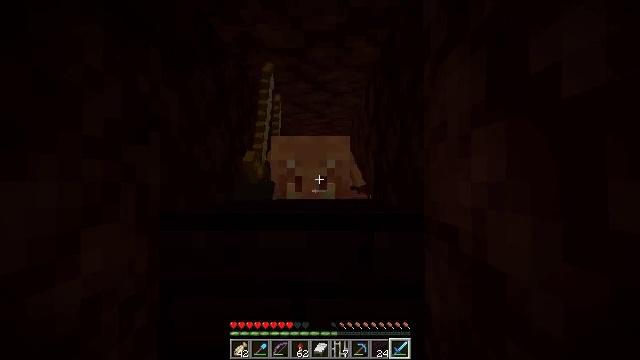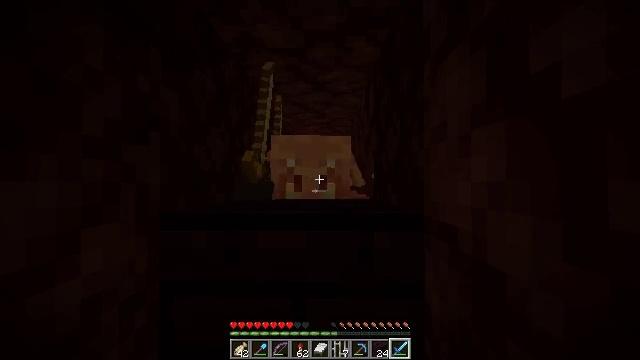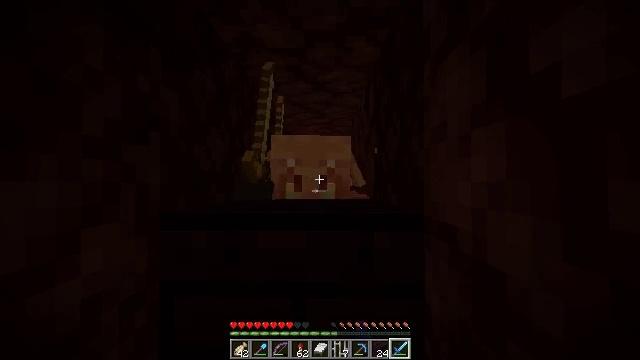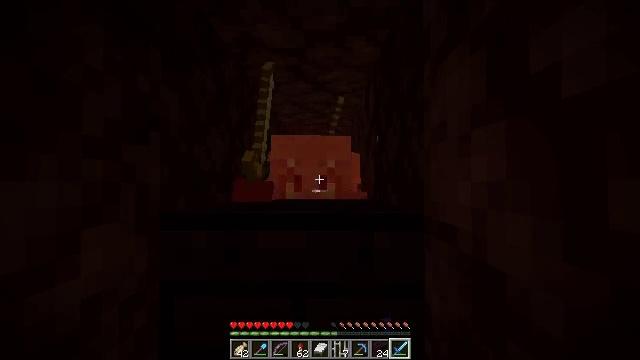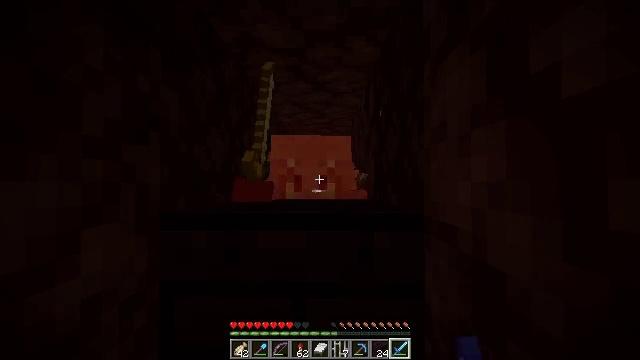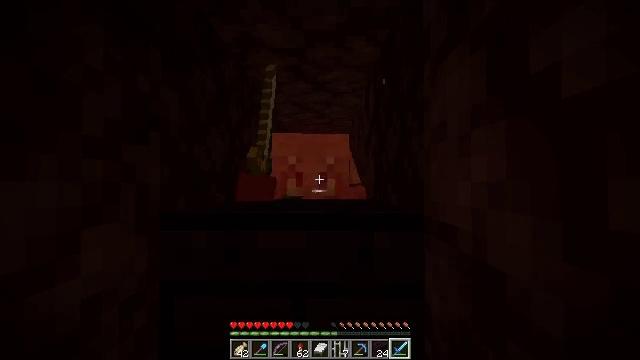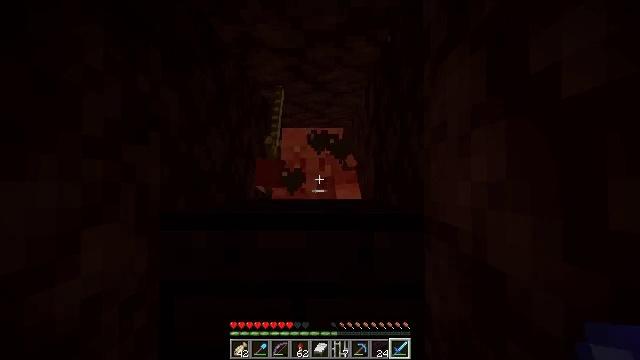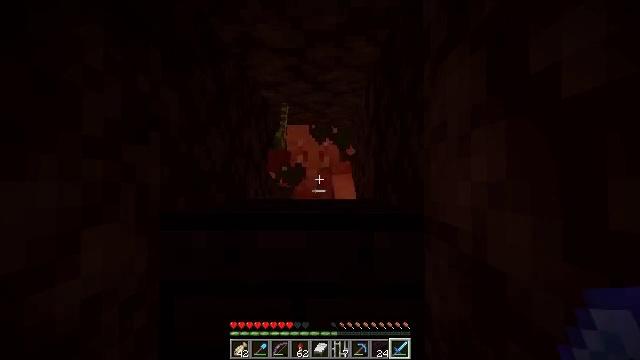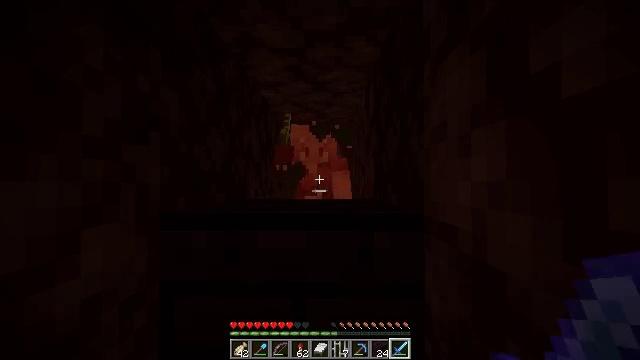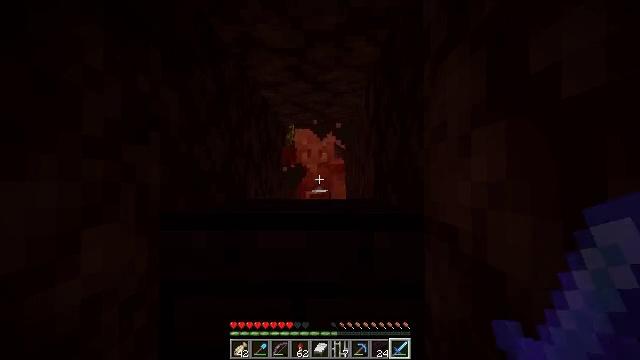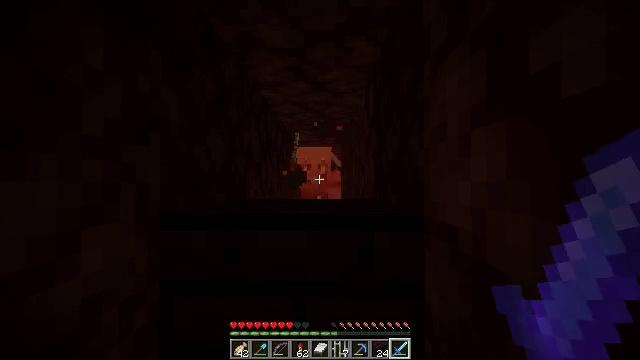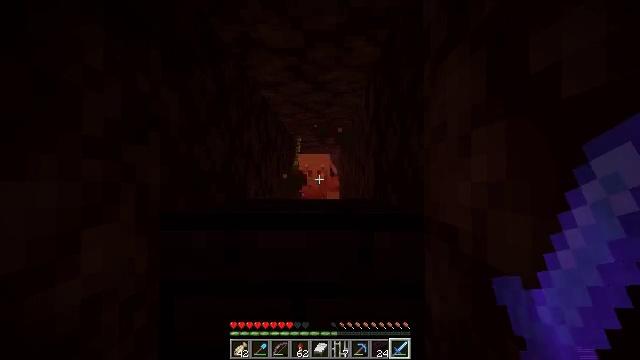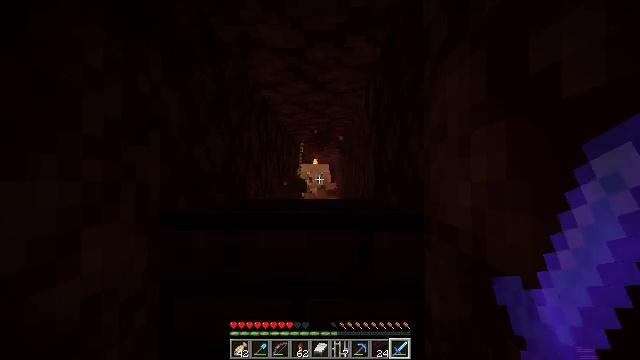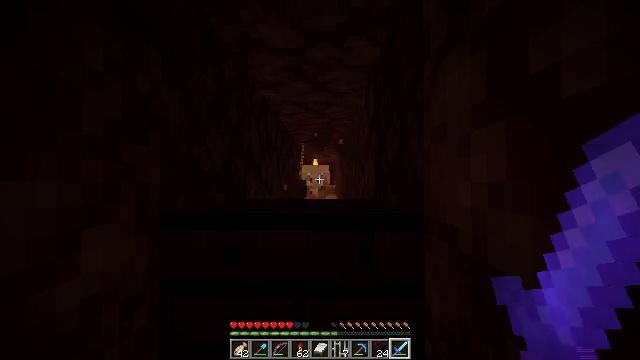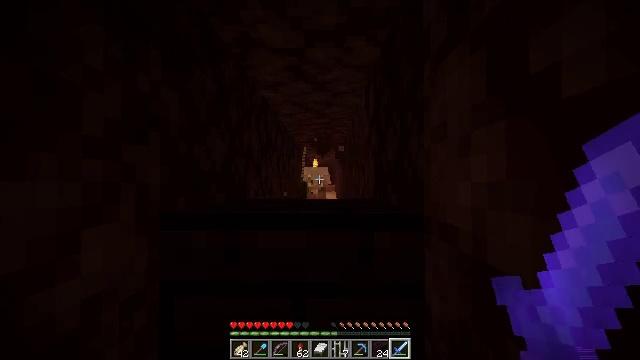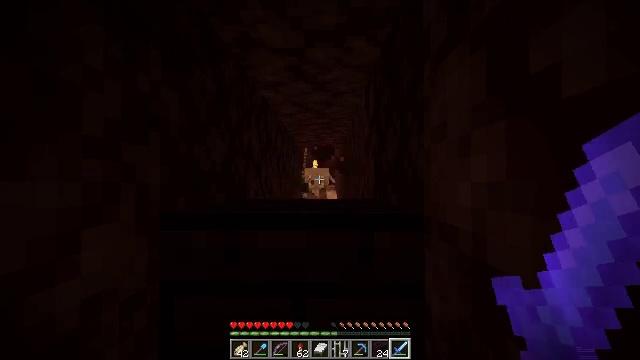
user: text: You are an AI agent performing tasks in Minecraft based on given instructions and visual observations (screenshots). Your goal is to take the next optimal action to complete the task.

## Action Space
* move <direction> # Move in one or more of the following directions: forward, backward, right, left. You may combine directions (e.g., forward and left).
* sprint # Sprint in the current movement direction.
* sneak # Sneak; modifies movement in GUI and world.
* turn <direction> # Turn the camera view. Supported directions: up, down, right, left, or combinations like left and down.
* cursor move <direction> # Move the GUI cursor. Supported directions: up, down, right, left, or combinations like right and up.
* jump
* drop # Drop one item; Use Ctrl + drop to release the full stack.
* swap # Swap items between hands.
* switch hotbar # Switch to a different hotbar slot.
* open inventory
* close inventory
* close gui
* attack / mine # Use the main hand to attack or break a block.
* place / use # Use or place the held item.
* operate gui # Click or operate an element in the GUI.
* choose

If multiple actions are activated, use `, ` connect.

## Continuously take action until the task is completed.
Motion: motion action
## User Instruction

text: Fight the piglin.
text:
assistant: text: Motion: attack / mine
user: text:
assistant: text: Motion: no_op
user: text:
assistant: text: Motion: no_op
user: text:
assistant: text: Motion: no_op
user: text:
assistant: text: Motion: no_op
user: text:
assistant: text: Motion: no_op
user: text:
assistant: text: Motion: no_op
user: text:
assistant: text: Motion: no_op
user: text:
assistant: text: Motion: no_op
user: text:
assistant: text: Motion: no_op
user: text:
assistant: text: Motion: no_op
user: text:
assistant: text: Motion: no_op
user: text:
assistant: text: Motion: no_op
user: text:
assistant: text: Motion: no_op
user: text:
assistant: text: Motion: no_op
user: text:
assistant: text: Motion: no_op
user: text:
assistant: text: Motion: no_op
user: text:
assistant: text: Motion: no_op
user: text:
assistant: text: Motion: no_op
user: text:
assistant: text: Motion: no_op
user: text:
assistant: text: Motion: no_op
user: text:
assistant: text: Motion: no_op
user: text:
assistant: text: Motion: no_op
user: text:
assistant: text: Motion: no_op
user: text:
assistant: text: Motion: no_op
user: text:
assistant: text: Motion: no_op
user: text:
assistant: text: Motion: no_op
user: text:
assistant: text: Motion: no_op
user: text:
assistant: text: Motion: no_op
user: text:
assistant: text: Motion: no_op